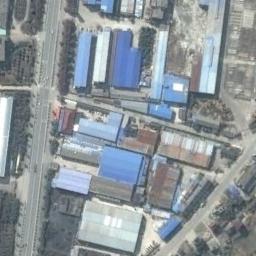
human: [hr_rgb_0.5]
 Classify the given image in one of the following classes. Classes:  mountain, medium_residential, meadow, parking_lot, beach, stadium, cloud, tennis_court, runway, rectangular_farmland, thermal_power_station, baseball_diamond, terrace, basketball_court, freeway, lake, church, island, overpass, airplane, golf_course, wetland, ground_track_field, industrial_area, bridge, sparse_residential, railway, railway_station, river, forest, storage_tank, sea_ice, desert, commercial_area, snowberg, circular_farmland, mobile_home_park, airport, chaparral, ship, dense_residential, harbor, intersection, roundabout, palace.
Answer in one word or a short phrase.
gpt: industrial_area